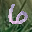
Label: 6